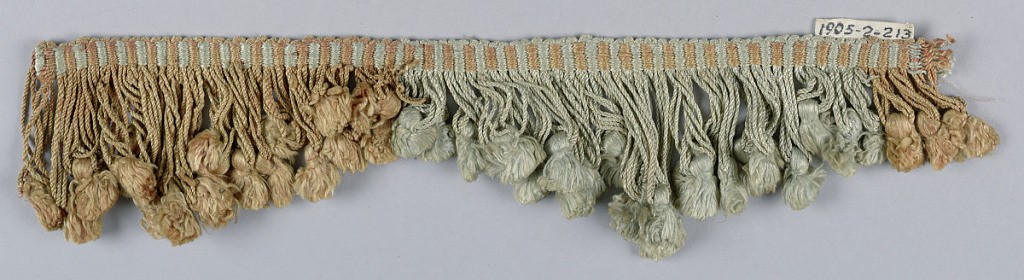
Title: Fringe
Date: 17th century
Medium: silk Technique: plain weave
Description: Blue and pink fringe with a heading and looped skirt threads graduated to form scallops, ending in tufts of floss of the same color.